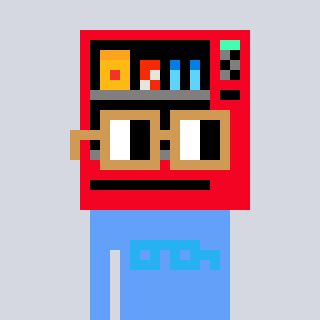
a pixel art character with square brown glasses, a vending machine-shaped head and a blue-colored body on a cool background